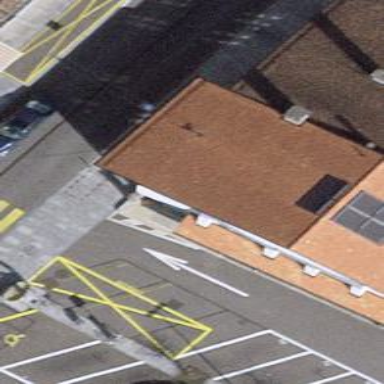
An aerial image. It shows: Restaurant.